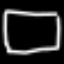
Label: square